Question: This is my code:
'''
const canvas = document.getElementById("game");
const ctx = canvas.getContext("2d");
let cursorPositions = [];
function getCursorPosition(e) {
let r = canvas.getBoundingClientRect();
if (cursorPositions.length < 100) {
cursorPositions.push({
x: e.clientX - r.left,
y: e.clientY - r.top
});
} else {
for (let i = 0; i < cursorPositions.length - 1; i++)
cursorPositions[i] = cursorPositions[i + 1];
cursorPositions[99] = {
x: e.clientX - r.left,
y: e.clientY - r.top
};
}
console.log(cursorPositions.length);
}
function draw() {
ctx.canvas.width = window.innerWidth;
ctx.canvas.height = window.innerHeight;
ctx.fillStyle = "#000000";
ctx.fillRect(0, 0, canvas.width, canvas.height);
for (let i = 0; i < cursorPositions.length; i++) {
ctx.fillStyle = "#ffffff";
ctx.beginPath();
ctx.arc(cursorPositions[i].x, cursorPositions[i].y, 1, 0, 2 * Math.PI);
ctx.closePath();
ctx.fill();
}
}
function loop() {
draw();
requestAnimationFrame(loop);
}
loop();
document.addEventListener("mousemove", function(e) {
getCursorPosition(e);
});
'''
'''
<canvas id="game"></canvas>
'''
And output:

In this output, I moved the cursor at different speeds and I am getting the dots drawn at distant positions.
I want to get cursor positions more frequently irrespective of cursor speed such that a continuous curve is drawn.
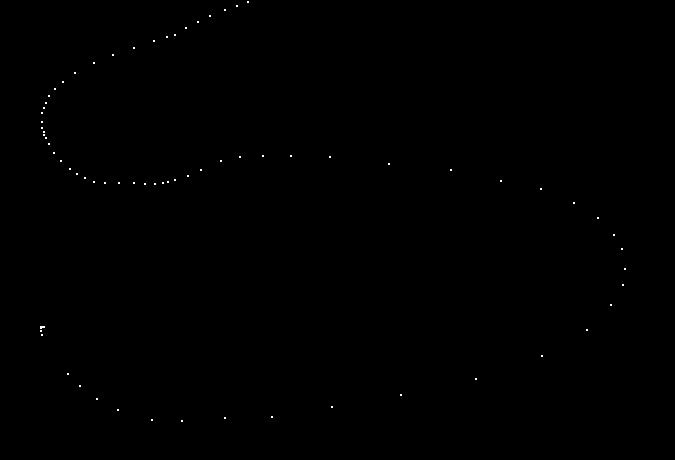
Answer: You could use a linear interpolation between two of your points.
Say 'dl' is the maximum distance between two points
consider 'A' and 'B'
'''
A---x---x---B
'''
The goal is to subdivide '[A; B]' such that the x are spaced in a regular fashion but separated by less than 'dl'
In function below
'''
function interpolate(a, b, dl) {
const n = d(a,b)/dl
const nPoints = Math.ceil(n)-1 //1.5 one point middle, 2, one point middle too
const dx = (b.x - a.x) / (nPoints + 1)
const dy = (b.y - a.y) / (nPoints + 1)
const arr = new Array(nPoints)
for(let i = 1; i <= nPoints; ++i){
const x = a.x + i*dx
const y = a.y + i*dy
arr[i-1] = { x, y }
}
return arr
}
'''
interpolate does so.
The only touchy part being
'''
const nPoints = Math.ceil(n)-1
if n == 1+0.x, we must add only one point between A and B
if n == 2, we must add only one point
if n == 2+0.x, we must add two points
'''
The 'dx' and 'dy' variables simply define the increment over 'x' and 'y' respectively for the computed 'x' points
'''
const canvas = document.getElementById("game");
const ctx = canvas.getContext("2d");
let cursorPositions = [];
function getCursorPosition(e){
let r = canvas.getBoundingClientRect();
if(cursorPositions.length < 100){
cursorPositions.push({
x: e.clientX - r.left,
y: e.clientY - r.top
});
}else{
for(let i=0; i<cursorPositions.length-1; i++)
cursorPositions[i] = cursorPositions[i+1];
cursorPositions[99] = {
x: e.clientX - r.left,
y: e.clientY - r.top
};
}
}
function d(a, b){
return Math.sqrt((b.x - a.x)**2 + (b.y - a.y)**2)
}
function interpolate(a, b, dl) {
const n = d(a,b)/dl
const nPoints = Math.ceil(n)-1 //1.5 one point middle, 2, one point middle too
const dx = (b.x - a.x) / (nPoints + 1)
const dy = (b.y - a.y) / (nPoints + 1)
const arr = new Array(nPoints)
for(let i = 1; i <= nPoints; ++i){
const x = a.x + i*dx
const y = a.y + i*dy
arr[i-1] = { x, y }
}
return arr
}
function draw(){
const dl = 10 // 10px max dist between consecutive points
ctx.canvas.width = window.innerWidth;
ctx.canvas.height = window.innerHeight;
ctx.fillStyle = "#000000";
ctx.fillRect(0, 0, canvas.width, canvas.height);
if(cursorPositions.length == 0) return
cursorPositions.reduce((last, cur) => {
const n = d(last, cur)/dl
if(n > 1){
ctx.fillStyle = "red";
interpolate(last, cur, dl).forEach(({ x, y }) => {
ctx.beginPath();
ctx.arc(x, y, 1, 0, 2 * Math.PI);
ctx.closePath();
ctx.fill();
})
}
ctx.fillStyle = "#ffffff";
ctx.beginPath();
ctx.arc(cur.x, cur.y, 1, 0, 2 * Math.PI);
ctx.closePath();
ctx.fill();
return cur
})
}
function loop(){
draw();
requestAnimationFrame(loop);
}
loop();
document.addEventListener("mousemove", function(e){
getCursorPosition(e);
});
'''
'''
<canvas id="game"></canvas>
'''
---
As op asked at the very bottom of his post, if wanted behaviour is to get a curve such that curve continuous, a preferable approach to smooth the curve is to take some <URL>.
Below, an application of a cubic one. It is sadly a bit laggy, but hopefully by optimizing a bit it could be better
'''
const canvas = document.getElementById("game");
const ctx = canvas.getContext("2d");
let cursorPositions = [];
function getCursorPosition(e){
let r = canvas.getBoundingClientRect();
if(cursorPositions.length < 100){
cursorPositions.push({
x: e.clientX - r.left,
y: e.clientY - r.top
});
}else{
//keep the same points for each bezier curve
cursorPositions.shift()
cursorPositions.shift()
cursorPositions.shift()
cursorPositions.push({
x: e.clientX - r.left,
y: e.clientY - r.top
})
}
}
function d(a, b){
return Math.sqrt((b.x - a.x)**2 + (b.y - a.y)**2)
}
function b3([P0, P1, P2, P3]) {
if(!P0 || !P1 || !P2 || !P3) return []
function add(...v){
return v.reduce((acc, P) => {
acc.x += P.x
acc.y += P.y
return acc
}, { x: 0, y: 0 })
}
function s(scale, P){
return { x: P.x*scale, y: P.y*scale }
}
const B = t => add(s((1-t)**3, P0), s(3*t*(1-t)**2, P1), s(3*(1-t)*t**2, P2), s(t**3, P3))
const nPoints = Math.ceil(d(P0, P1) + d(P1, P2) + d(P2, P3))
const arr = new Array(nPoints)
let t = 0
for(let i = 0; i < nPoints; ++i){
t += 1/nPoints
arr[i] = B(t)
}
return arr
}
function draw(){
const dl = 1 // 20px max dist between consecutive points
ctx.canvas.width = window.innerWidth;
ctx.canvas.height = window.innerHeight;
ctx.fillStyle = "#000000";
ctx.fillRect(0, 0, canvas.width, canvas.height);
if(cursorPositions.length == 0) return
cursorPositions.reduce((last, cur, i) => {
const n = d(last, cur)/dl
if (n > 1 && i % 3 == 0) {
ctx.fillStyle = "red";
b3(cursorPositions.slice(i, i+4), dl).forEach(({ x, y }) => {
ctx.beginPath();
ctx.arc(x, y, 1, 0, 2 * Math.PI);
ctx.closePath();
ctx.fill();
})
}
ctx.fillStyle = "#ffffff";
ctx.beginPath();
ctx.arc(cur.x, cur.y, 1, 0, 2 * Math.PI);
ctx.closePath();
ctx.fill();
return cur
})
}
function loop(){
draw();
requestAnimationFrame(loop);
}
loop();
document.addEventListener("mousemove", function(e){
getCursorPosition(e);
});
'''
'''
<canvas id="game"></canvas>
'''
edit2: lastly one could use the available api <URL> faster on my machine
'''
const canvas = document.getElementById("game");
const ctx = canvas.getContext("2d");
let cursorPositions = [];
function getCursorPosition(e){
let r = canvas.getBoundingClientRect();
if(cursorPositions.length < 100){
cursorPositions.push({
x: e.clientX - r.left,
y: e.clientY - r.top
});
}else{
//keep the same points for each bezier curve
cursorPositions.shift()
cursorPositions.shift()
cursorPositions.shift()
cursorPositions.push({
x: e.clientX - r.left,
y: e.clientY - r.top
})
}
}
function d(a, b){
return Math.sqrt((b.x - a.x)**2 + (b.y - a.y)**2)
}
function draw(){
const dl = 1 // 20px max dist between consecutive points
ctx.canvas.width = window.innerWidth;
ctx.canvas.height = window.innerHeight;
ctx.fillStyle = "#000000";
ctx.fillRect(0, 0, canvas.width, canvas.height);
ctx.strokeStyle = 'white'
if(cursorPositions.length == 0) return
cursorPositions.reduce((last, cur, i) => {
const n = d(last, cur)/dl
if (n > 1 && i % 3 == 0) {
const [P0, P1, P2, P3] = cursorPositions.slice(i, i+4)
if(!P3) return cur
ctx.beginPath();
ctx.moveTo(P0.x, P0.y)
ctx.bezierCurveTo(P1.x, P1.y, P2.x, P2.y, P3.x, P3.y)
ctx.stroke();
ctx.closePath();
}
ctx.fillStyle = "#ffffff";
ctx.beginPath();
ctx.arc(cur.x, cur.y, 1, 0, 2 * Math.PI);
ctx.closePath();
ctx.fill();
return cur
})
}
function loop(){
draw();
requestAnimationFrame(loop);
}
loop();
document.addEventListener("mousemove", function(e){
getCursorPosition(e);
});
'''
'''
<canvas id="game"></canvas>
'''